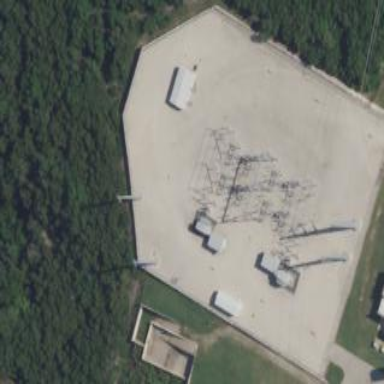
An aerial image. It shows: Distribution power substation secured by fence.